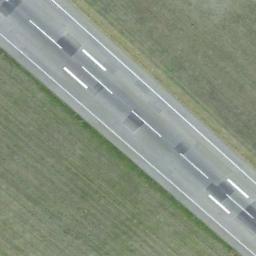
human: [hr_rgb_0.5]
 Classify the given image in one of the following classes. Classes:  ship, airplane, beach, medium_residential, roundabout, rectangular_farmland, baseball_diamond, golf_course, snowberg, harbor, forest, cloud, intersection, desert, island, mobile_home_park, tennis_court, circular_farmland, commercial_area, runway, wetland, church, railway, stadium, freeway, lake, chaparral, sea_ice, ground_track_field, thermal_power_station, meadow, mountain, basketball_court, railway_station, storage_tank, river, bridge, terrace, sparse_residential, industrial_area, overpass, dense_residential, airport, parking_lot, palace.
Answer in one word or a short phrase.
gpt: runway